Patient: sex M, age 63
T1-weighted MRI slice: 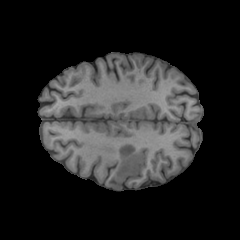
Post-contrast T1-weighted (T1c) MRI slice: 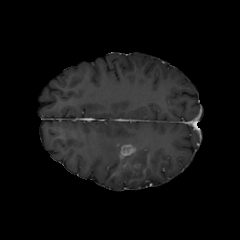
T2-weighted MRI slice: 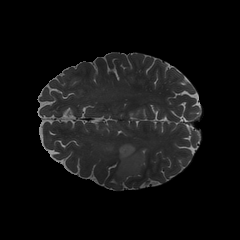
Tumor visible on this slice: yes
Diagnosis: Glioblastoma, IDH-wildtype
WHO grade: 4